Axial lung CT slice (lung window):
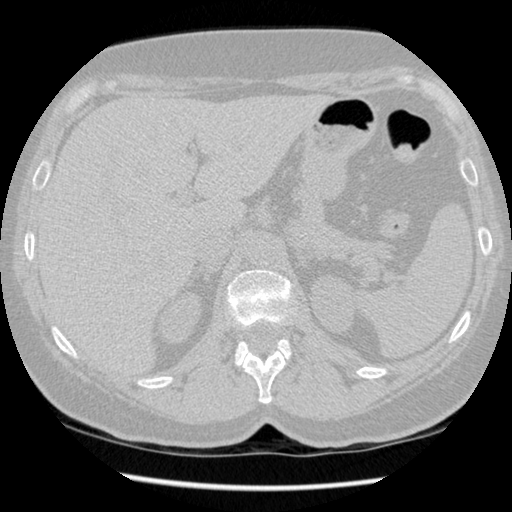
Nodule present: no